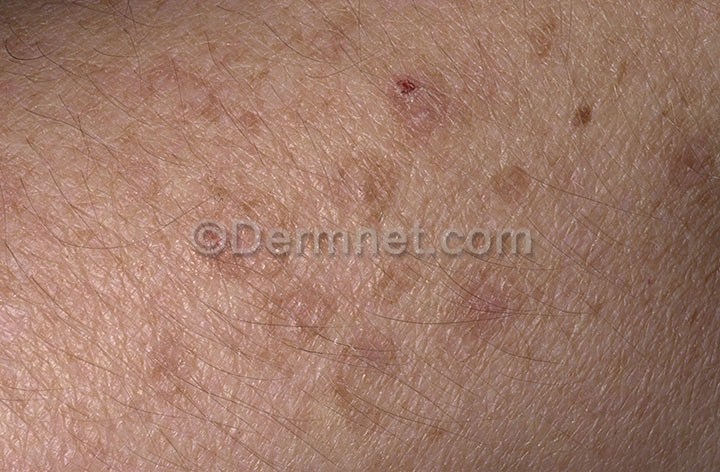
Disease: Seborrheic Keratoses and other Benign Tumors